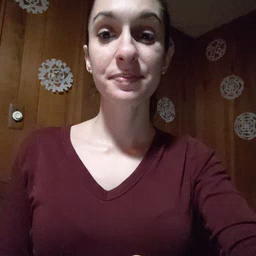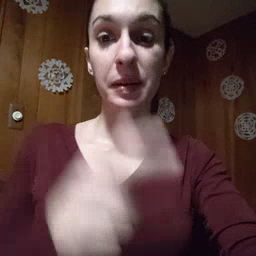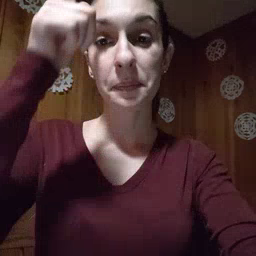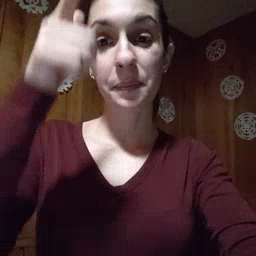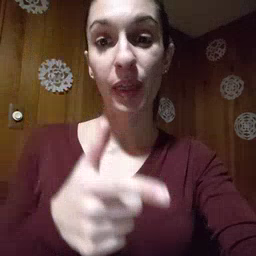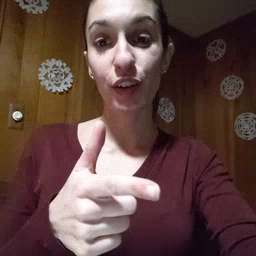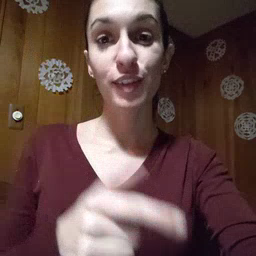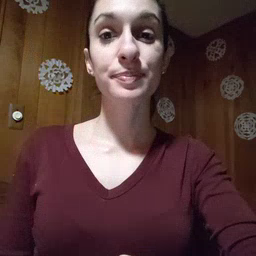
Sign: brother